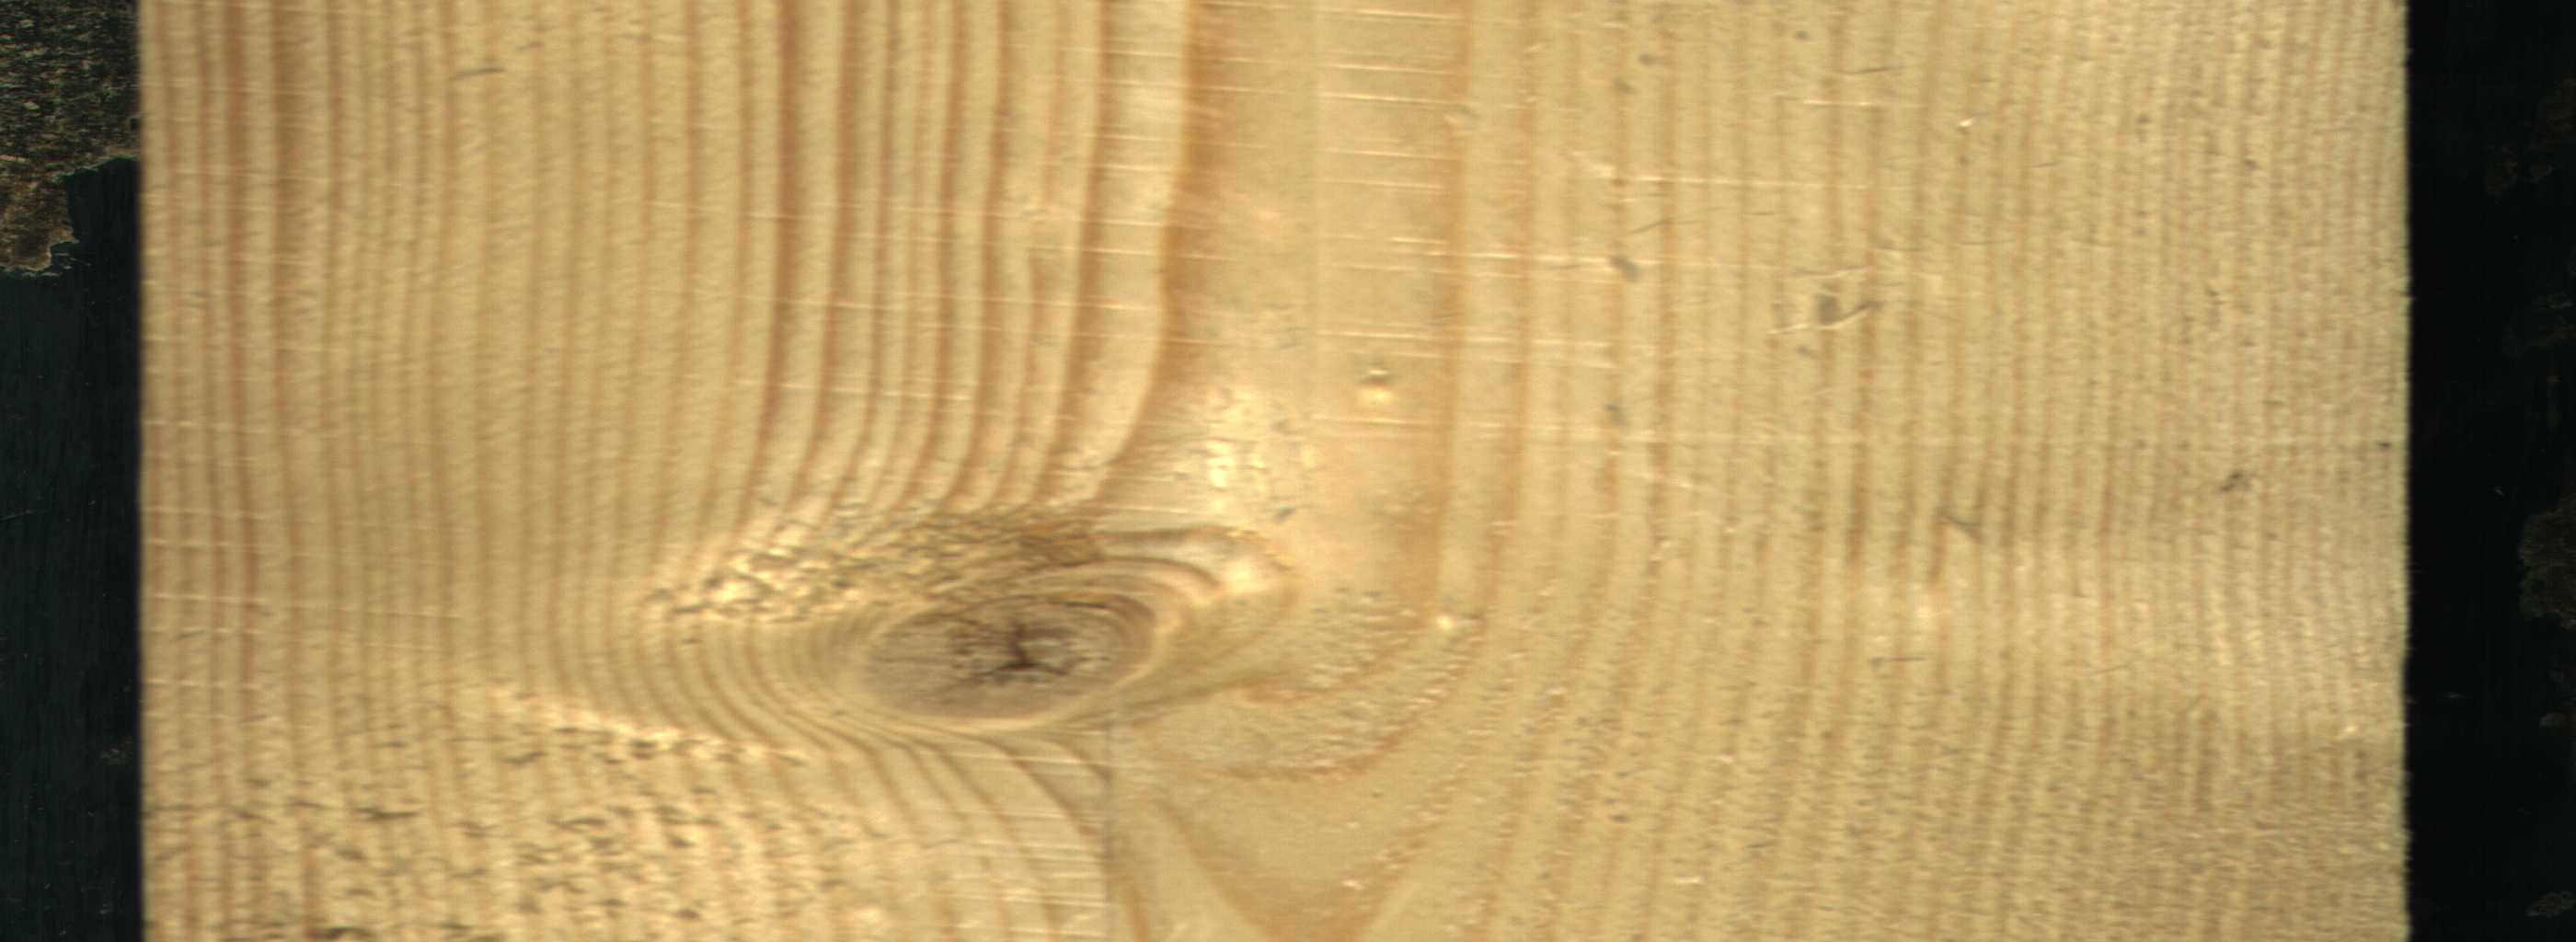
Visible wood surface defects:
knot_with_crack